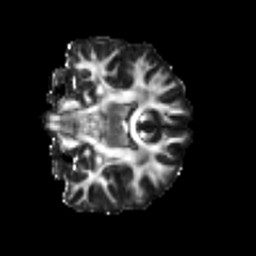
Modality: FA
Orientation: coronal
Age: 25
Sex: male
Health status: healthy
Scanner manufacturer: siemens
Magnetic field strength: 3 T
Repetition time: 3.6 s
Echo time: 0.092 s